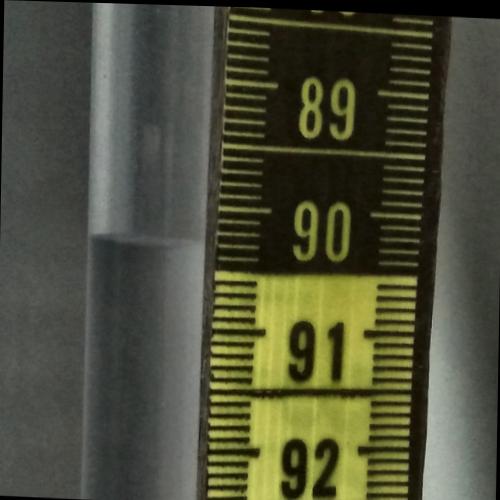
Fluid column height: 90.3 cm